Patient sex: M
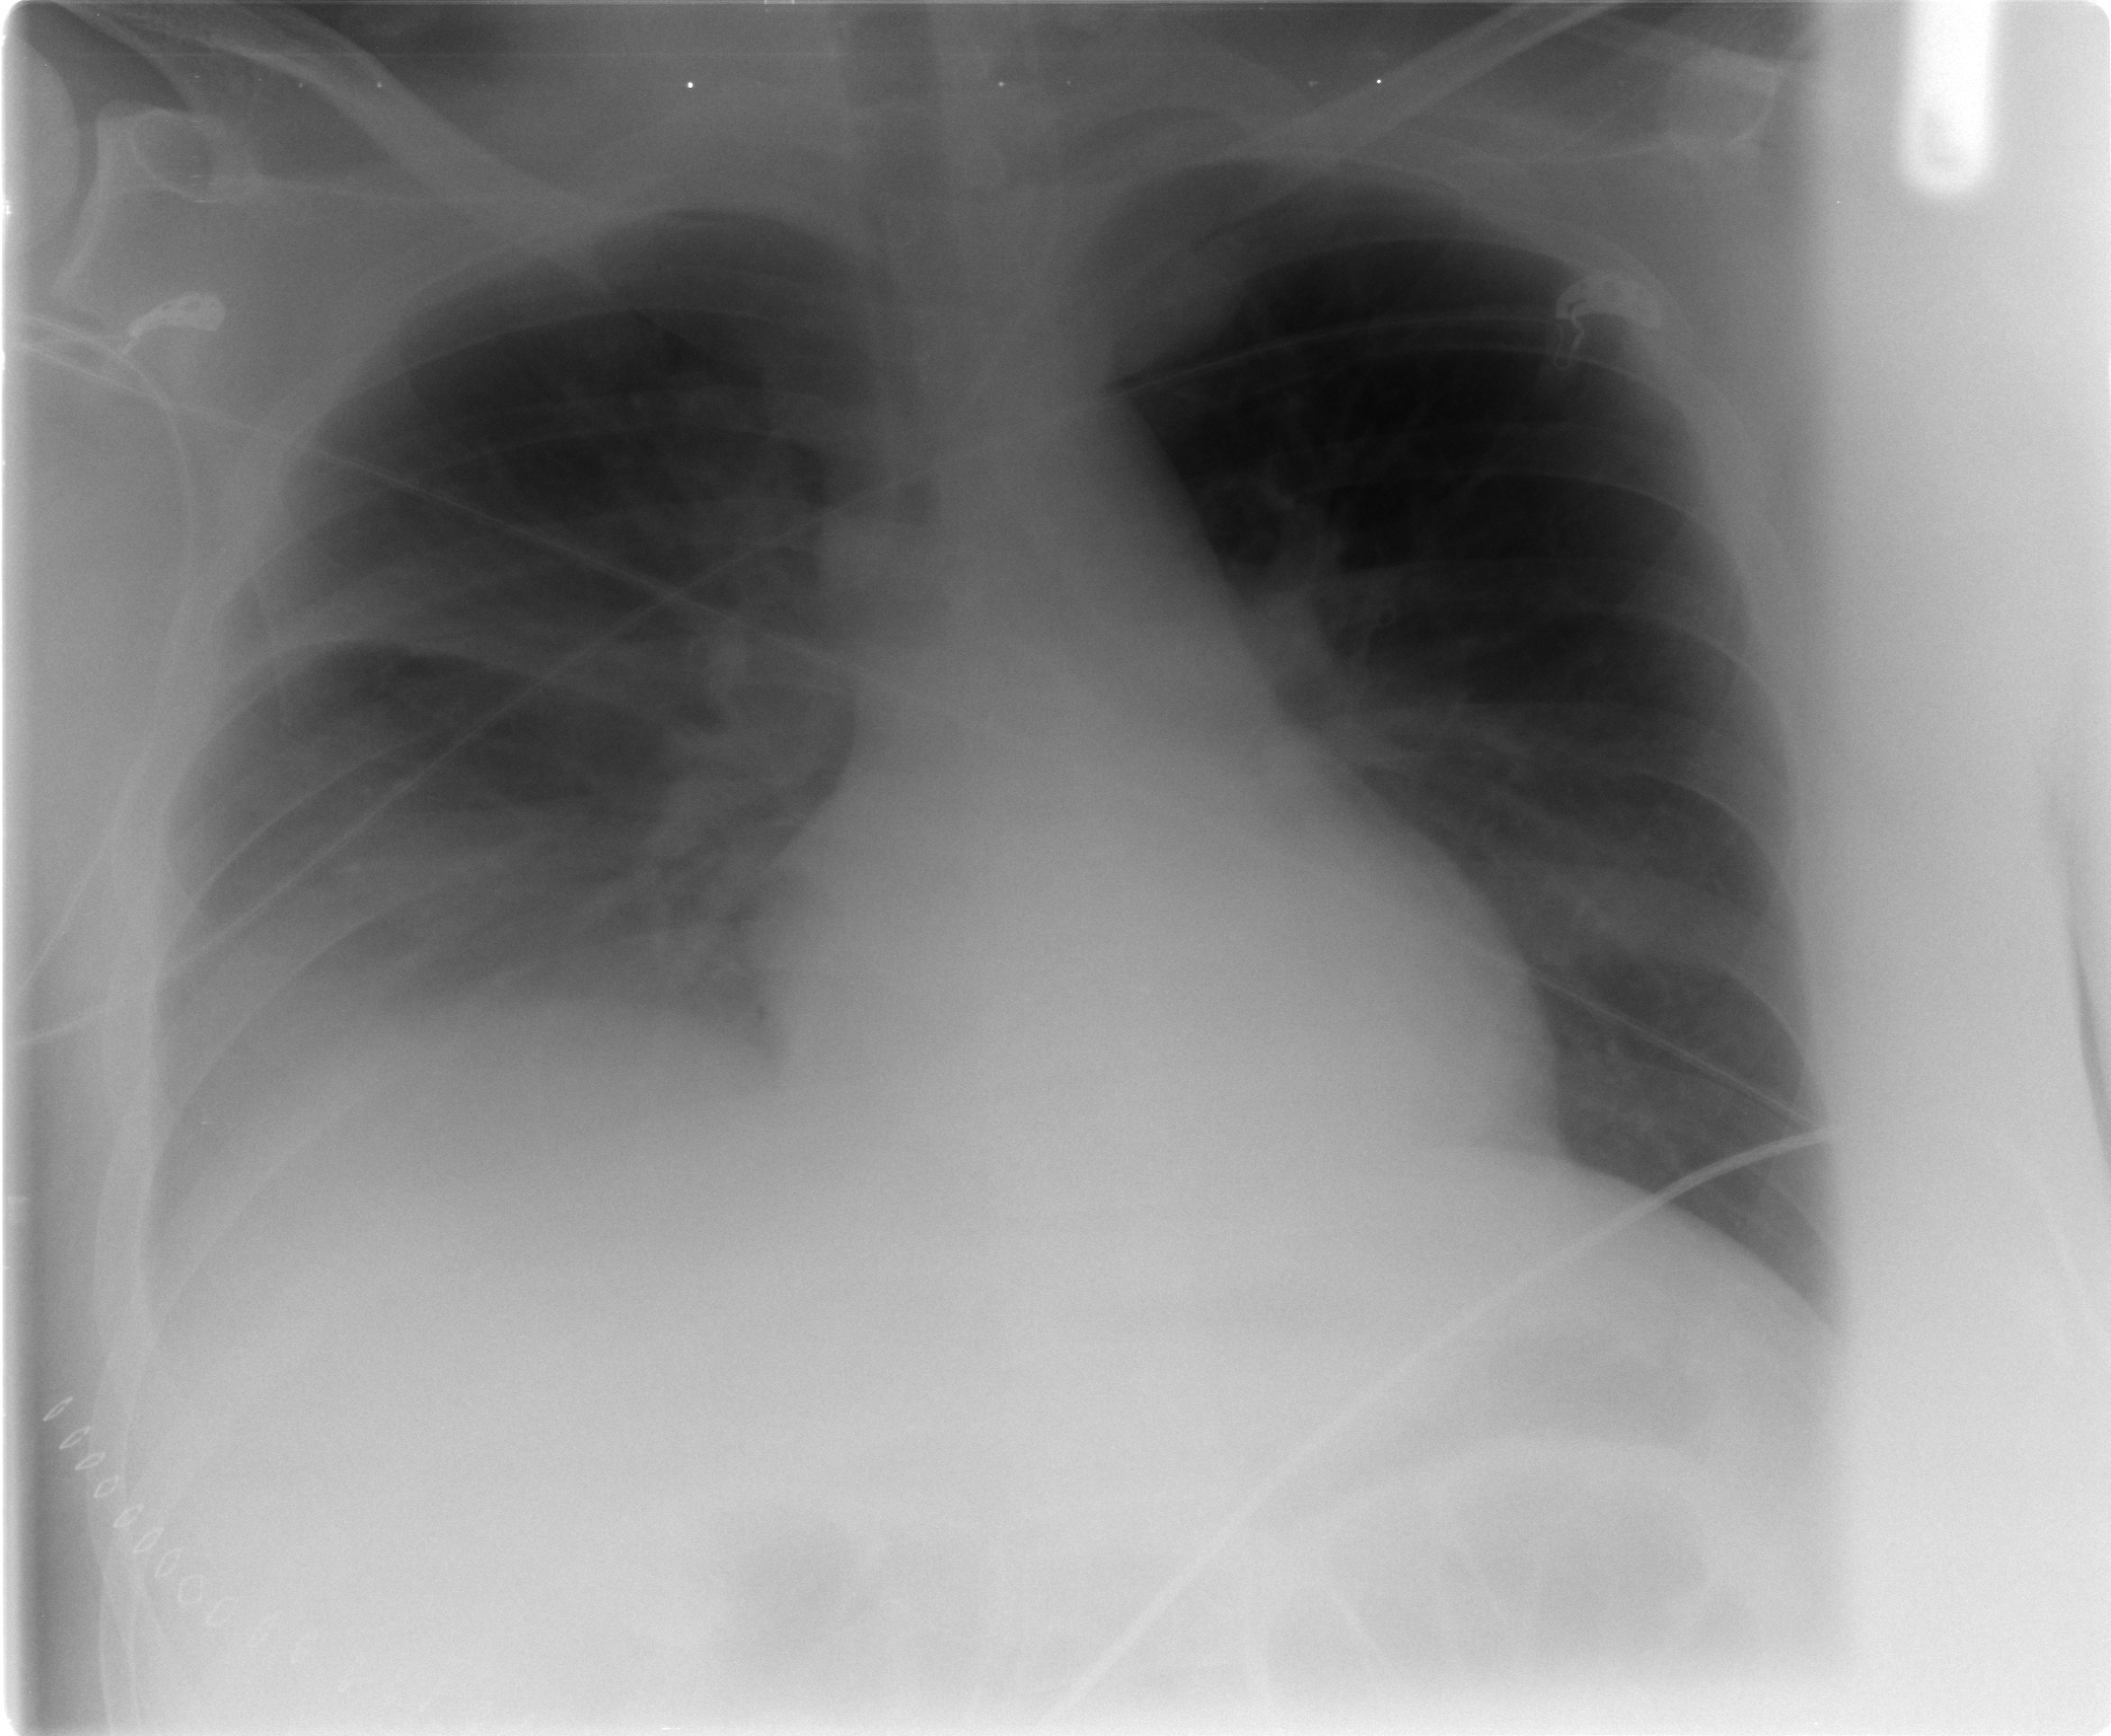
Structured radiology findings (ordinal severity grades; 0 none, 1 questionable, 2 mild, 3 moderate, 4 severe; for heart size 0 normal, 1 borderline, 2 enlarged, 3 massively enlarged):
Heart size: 0
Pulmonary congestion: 2
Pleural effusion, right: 2
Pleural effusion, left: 0
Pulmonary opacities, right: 0
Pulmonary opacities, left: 0
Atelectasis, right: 2
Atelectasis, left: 0